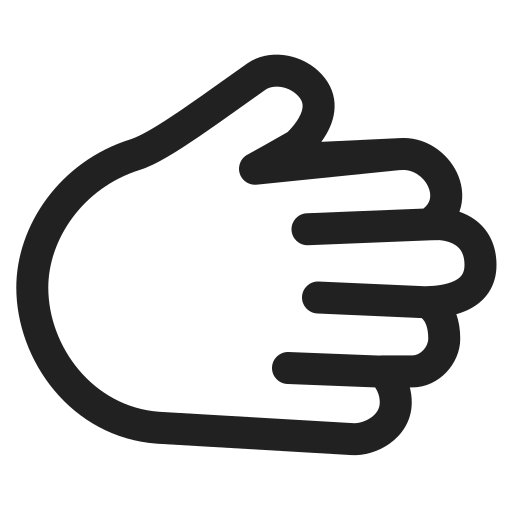
rightwards hand high contrast default